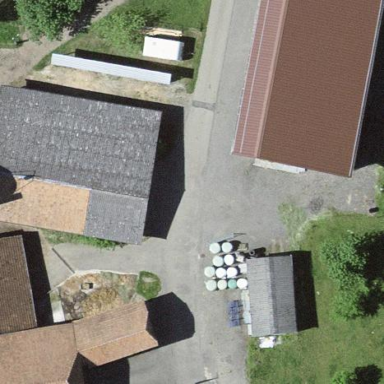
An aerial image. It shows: Barn.